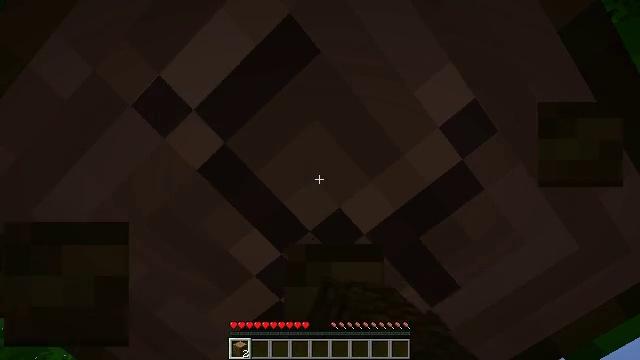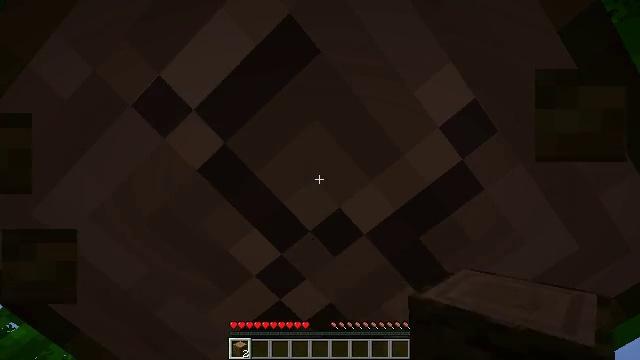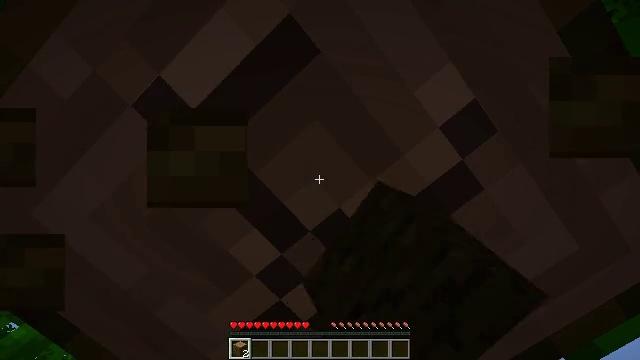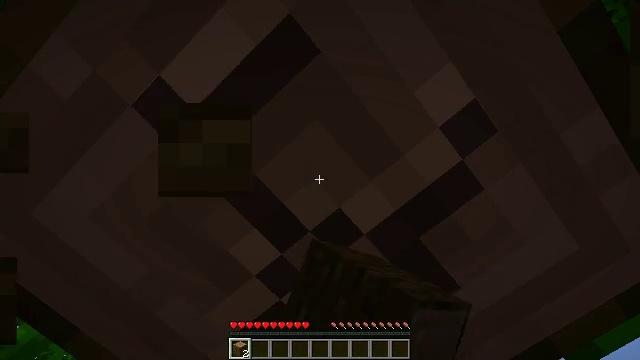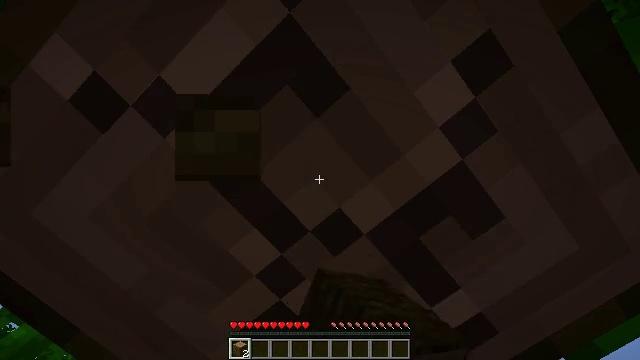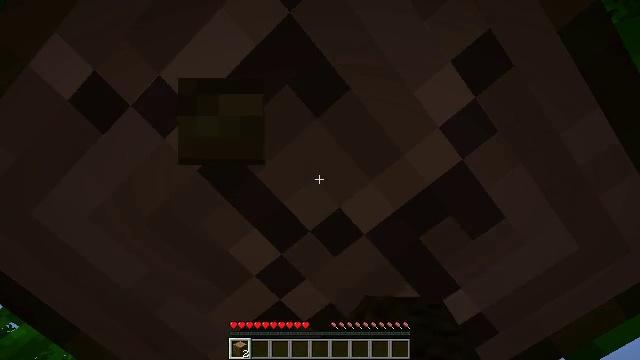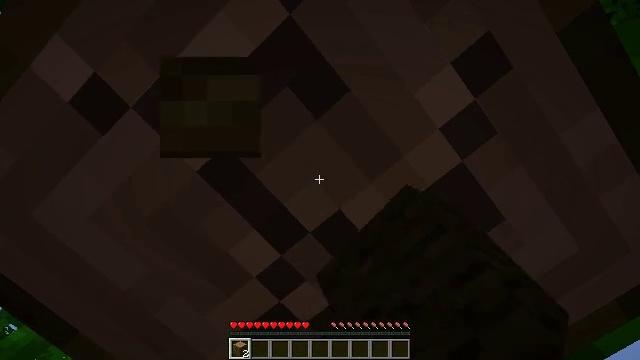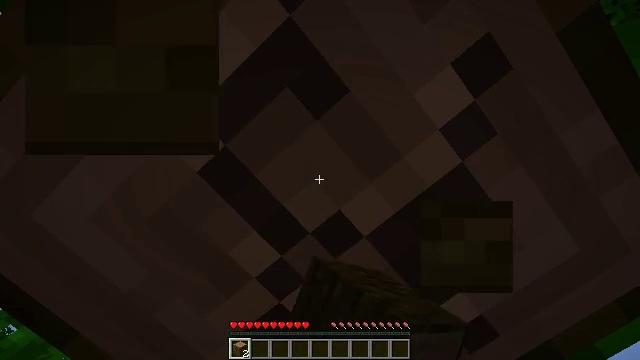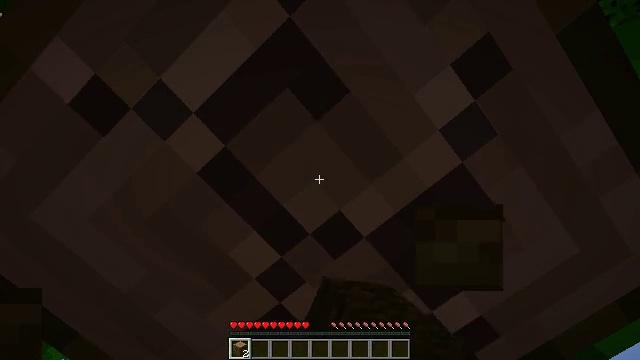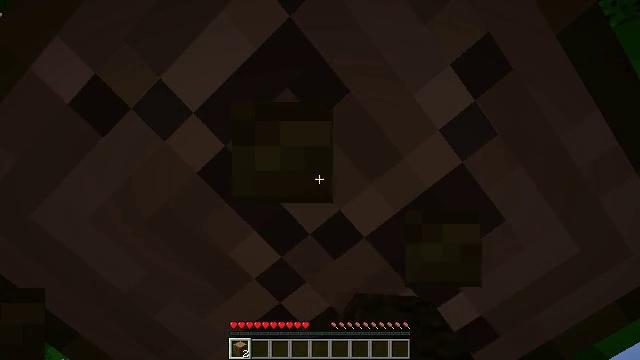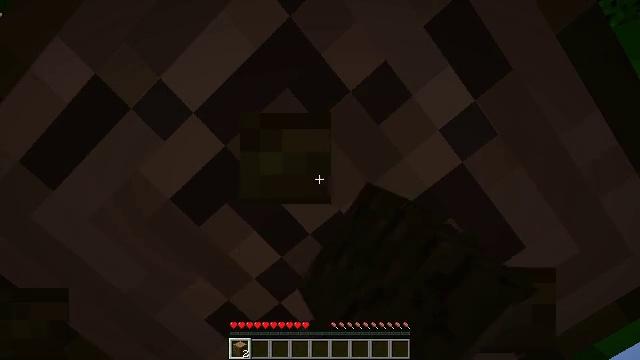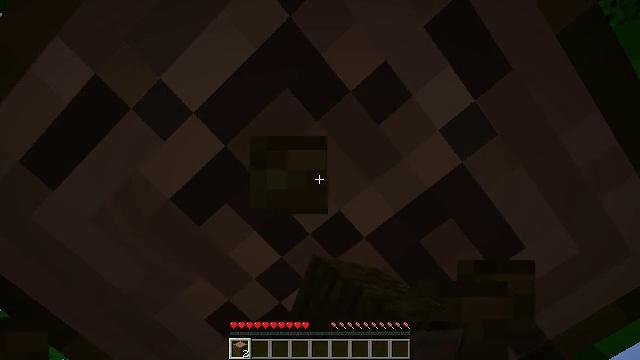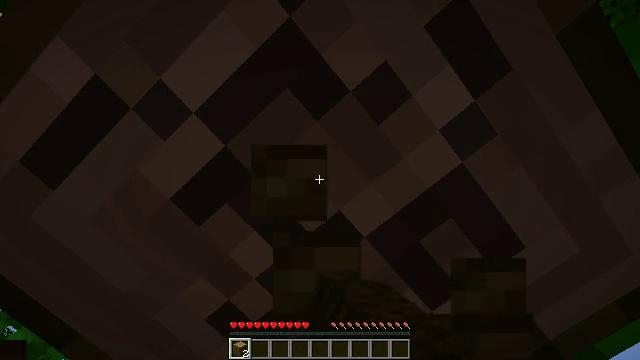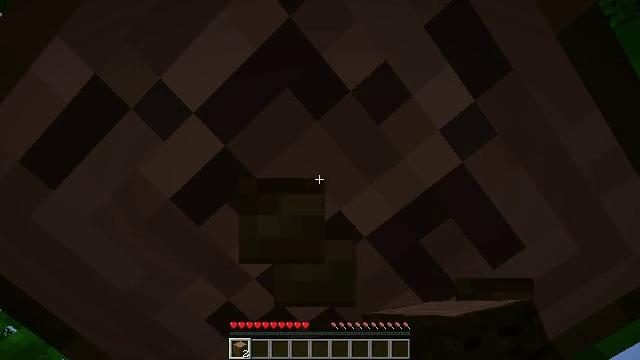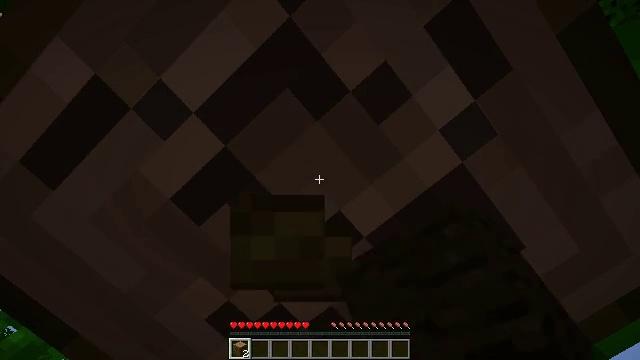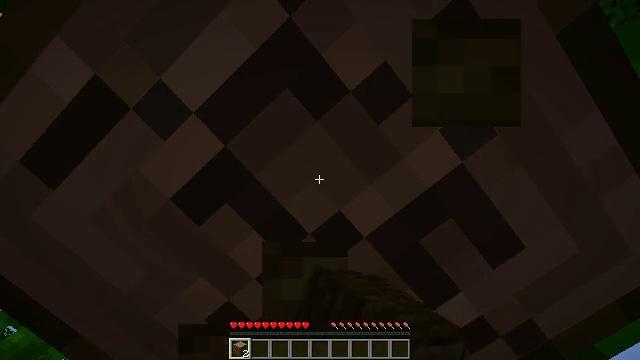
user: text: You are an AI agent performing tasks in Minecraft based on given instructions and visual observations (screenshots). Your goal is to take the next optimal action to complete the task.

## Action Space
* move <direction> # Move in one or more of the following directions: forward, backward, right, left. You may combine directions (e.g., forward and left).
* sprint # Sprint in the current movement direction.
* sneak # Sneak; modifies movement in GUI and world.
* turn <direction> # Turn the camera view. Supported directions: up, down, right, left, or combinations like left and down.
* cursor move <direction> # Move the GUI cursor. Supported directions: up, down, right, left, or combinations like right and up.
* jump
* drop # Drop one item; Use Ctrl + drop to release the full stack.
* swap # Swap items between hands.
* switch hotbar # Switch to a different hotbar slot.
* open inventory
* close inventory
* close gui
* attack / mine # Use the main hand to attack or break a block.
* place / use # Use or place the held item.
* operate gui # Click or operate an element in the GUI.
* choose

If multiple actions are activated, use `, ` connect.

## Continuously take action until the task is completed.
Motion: motion action
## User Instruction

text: Break the jungle log to gather wood.
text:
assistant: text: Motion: attack / mine
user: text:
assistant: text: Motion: attack / mine
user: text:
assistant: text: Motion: attack / mine
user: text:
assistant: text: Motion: attack / mine
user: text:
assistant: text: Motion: attack / mine
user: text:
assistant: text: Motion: attack / mine
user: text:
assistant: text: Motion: attack / mine
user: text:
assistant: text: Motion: attack / mine
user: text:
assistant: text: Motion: attack / mine
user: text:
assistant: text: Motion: attack / mine
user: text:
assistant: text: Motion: attack / mine
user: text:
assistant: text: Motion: attack / mine
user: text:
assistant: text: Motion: attack / mine
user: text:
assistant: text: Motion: attack / mine
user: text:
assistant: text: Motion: attack / mine
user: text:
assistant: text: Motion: attack / mine
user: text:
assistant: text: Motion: attack / mine
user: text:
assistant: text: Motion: attack / mine
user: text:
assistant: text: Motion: attack / mine
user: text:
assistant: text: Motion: attack / mine
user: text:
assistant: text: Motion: attack / mine
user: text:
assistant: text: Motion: attack / mine
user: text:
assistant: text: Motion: attack / mine
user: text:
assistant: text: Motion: attack / mine
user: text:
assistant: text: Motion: attack / mine
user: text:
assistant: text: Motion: attack / mine
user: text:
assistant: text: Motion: attack / mine
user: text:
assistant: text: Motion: attack / mine
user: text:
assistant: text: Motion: attack / mine
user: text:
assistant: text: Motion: attack / mine